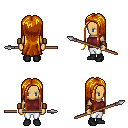
a pixel art fantasy rpg character, female body template, human, tanned skin, maroon sleeveless shirt, white pants, dark blonde extra-long hairstyle, leather bracers, black shoes, spear, four views (front, back, left, right), 2x2 character sprite sheet, small pixel art, hard edges, no anti-aliasing